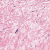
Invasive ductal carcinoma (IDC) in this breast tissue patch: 0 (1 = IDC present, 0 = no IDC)